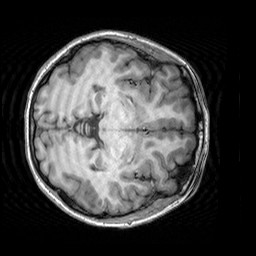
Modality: T1w
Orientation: axial
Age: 20
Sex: female
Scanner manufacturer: siemens
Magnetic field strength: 3 T
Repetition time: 2.3 s
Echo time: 0.00303 s